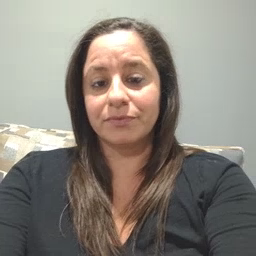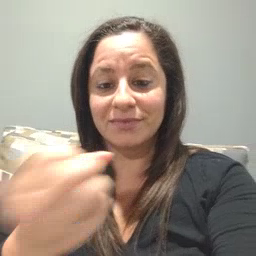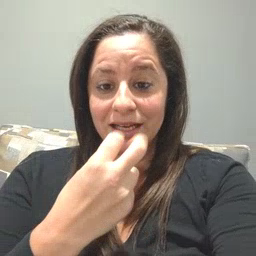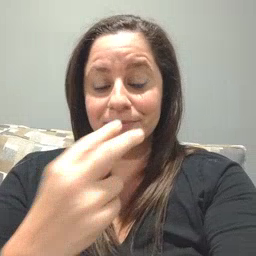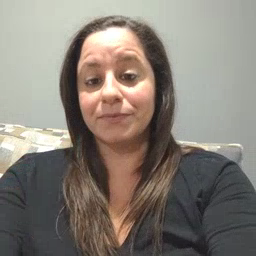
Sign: snack